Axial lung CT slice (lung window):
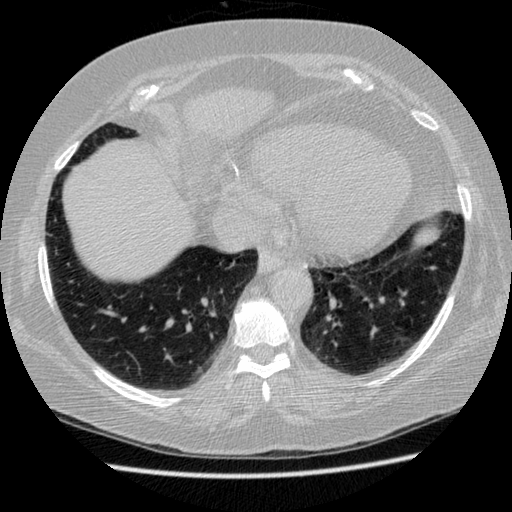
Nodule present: no